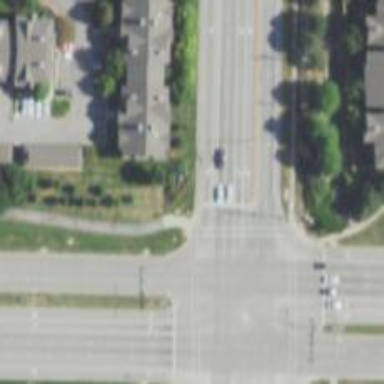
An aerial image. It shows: Solid stop line on the road.